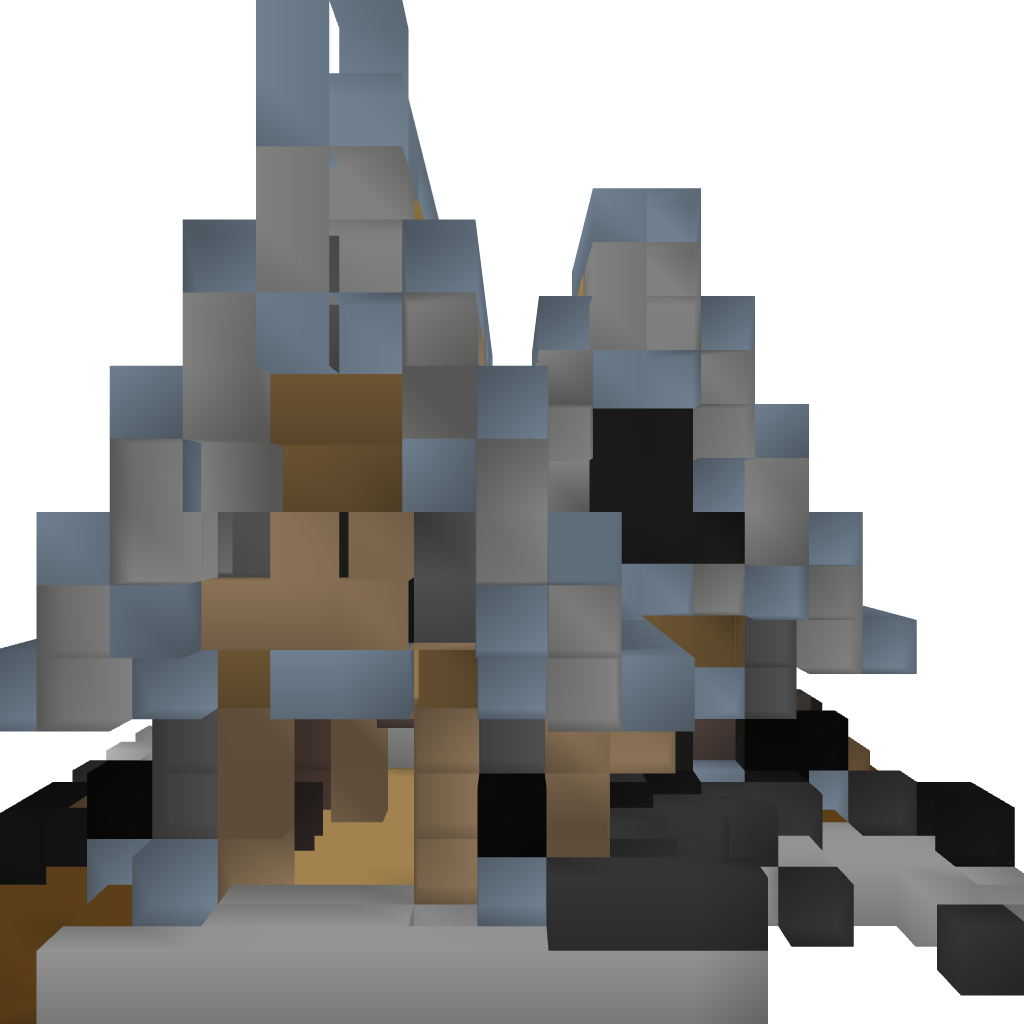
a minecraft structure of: My Little Survival Adventure